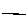
Label: line